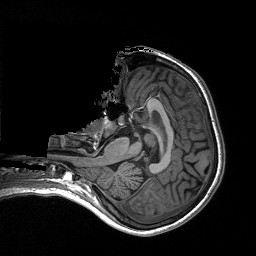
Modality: T1w
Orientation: axial
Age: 20
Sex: female
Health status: healthy
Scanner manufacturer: siemens
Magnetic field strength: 3 T
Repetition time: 3.2 s